Question: Hy Coders, i got a question.
i have a table1 with 2 colums (timestamp,value1) and 3 rows. A table 2 with 2 columes( timestamp, value2) with 1000 rows
Table1 are LAb values from samples Table2 are values from an online measurement with 3min interval.
i want to mean all values2 from table 2 in an interval from timestamp1 = timestamp2 + 1 hour before
has anyone an idea?

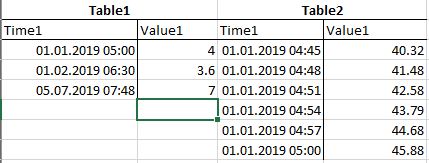
Answer: You can use a condition like:
'''
t2.timestamp BETWEEN t1.timestamp - '1 hour'::interval AND t1.timestamp
'''
This condition can be used to 'JOIN' the tables like:
'''
SELECT * -- the columns you need
FROM table1
LEFT JOIN table2 t2
ON t2.timestamp BETWEEN t1.timestamp - '1 hour'::interval AND t1.timestamp
'''
To get the average of values from table2, you can turn on aggregation:
'''
SELECT t1.timestamp, t1.value, AVG(t2.value) avg_value2
FROM table1
LEFT JOIN table2 t2
ON t2.timestamp BETWEEN t1.timestamp - '1 hour'::interval AND t1.timestamp
GROUP BY t1.timestamp, t1.value
'''